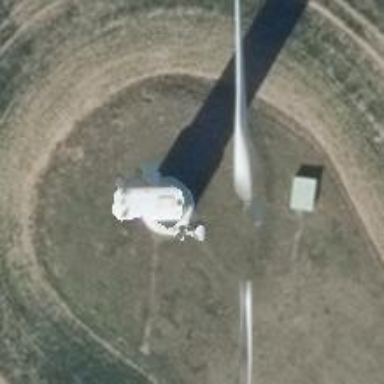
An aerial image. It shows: Wind generator using wind turbines of horizontal axis.